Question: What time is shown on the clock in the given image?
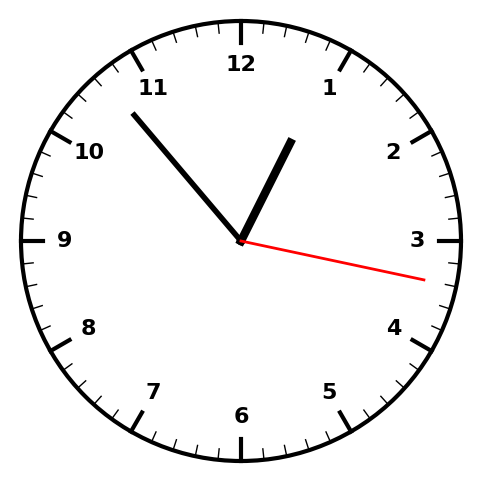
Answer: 12:53:17